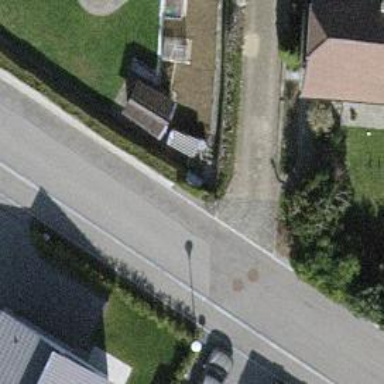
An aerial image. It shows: Hedge acting as barrier.